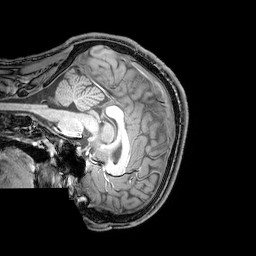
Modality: T1w
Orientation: sagittal
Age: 21
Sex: male
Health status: healthy
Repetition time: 0.081 s
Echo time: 0.037 s